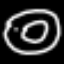
Label: donut